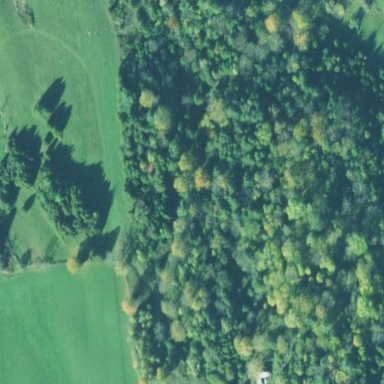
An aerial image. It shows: Beautiful woodland area.